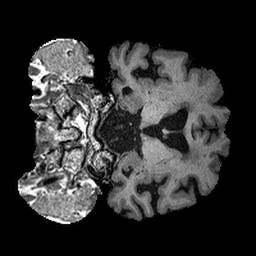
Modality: T1w
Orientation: coronal
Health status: healthy